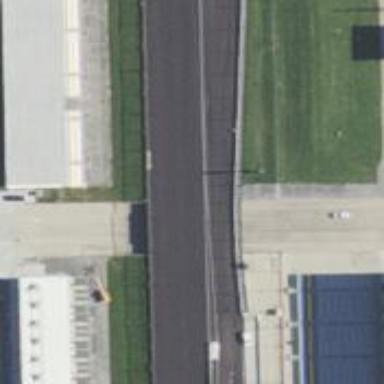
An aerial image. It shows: Asphalt raceway designed for motor sports.